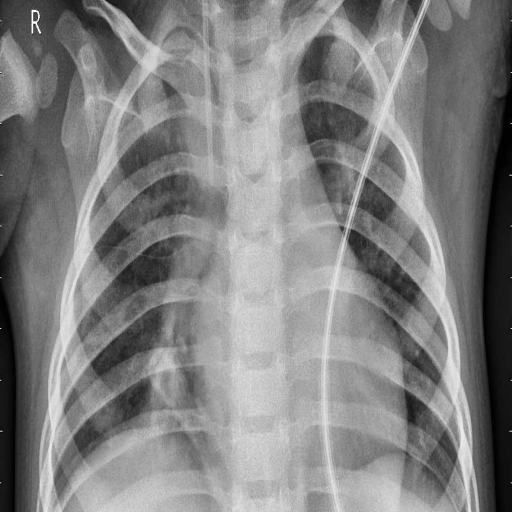
Finding: PNEUMONIA